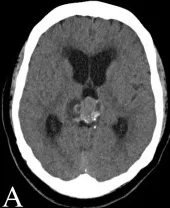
Pre-operative CT scan of the brain. (A-C) Non-contrast CT imaging demonstrating a heterogeneous mass with cystic features and calcification in pineal region causing obstructive hydrocephalus.
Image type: radiology (ct)